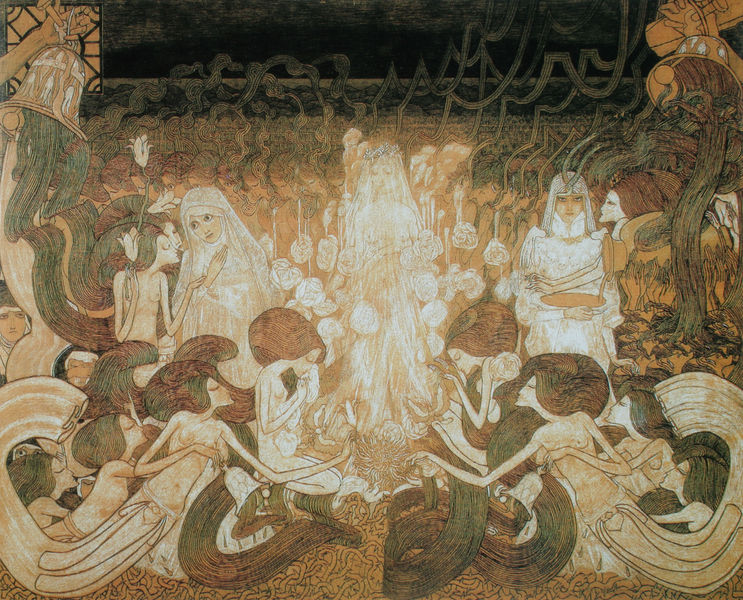
Titel: Die drei Bräute
Künstler: Jan Toorop
Standort: Otterlo
Institution: Kröller-Müller Museum
Schlagwörter: akt, baum, dunkel, gemälde, gruppe, hand, nackt, schatten, umhang, weiß, frauen, gelb, grün, menschen, mädchen, ocker, bewegung, blume, blumen, braun, brust, fenster, frau, frisuren, haar, hell, kleider, licht, schwarz, symbol, zeichnung, blick, blüten, gras, rose, rosen, schleier, zaun, beige, fest, haube, muster, ornament, symbolismus, feier, halten, kragen, stehen, bild, schlank, gewand, gold, haare, gewänder, girlande, pflanze, pflanzen, prinzessin, rechts, rund, engel, garten, ranken, brüste, segel, wellen, kuss, küssen, liegen, bogen, hellgrün, oliv, braut, jugendstil, kopftuch, symmetrie, schmal, floral, ornamente, kerzen, halbnackt, nagel, fliessend, kurven, geflecht, gefäss, orient, links, linie, symmetrisch, druck, jungfrau, jugenstil, illustration, nonne, meerjungfrauen, nixen, helm, kranz, lilie, art, ornamental, harem, glocke, fegefeuer, wesen, märchen, musen, nymphen, gebunden, wächter, oker, hochzeit, meerjungfrau, heilige, anbeten, lilien, bänder, heilig, maria, kleopatra, gewese, fee, schwebend, fantasie, art deco, art nouveau, deco, glocken, schlingen, geist, giessen, nonnen, meeresboden, umrisszeichnung, jungfrauen, rhythmisch, sirenen, schattenfigur, aufgreifen, eunuchen, mittelfigur, schönes märchen, bruat, wasserjungfrau, br+ste